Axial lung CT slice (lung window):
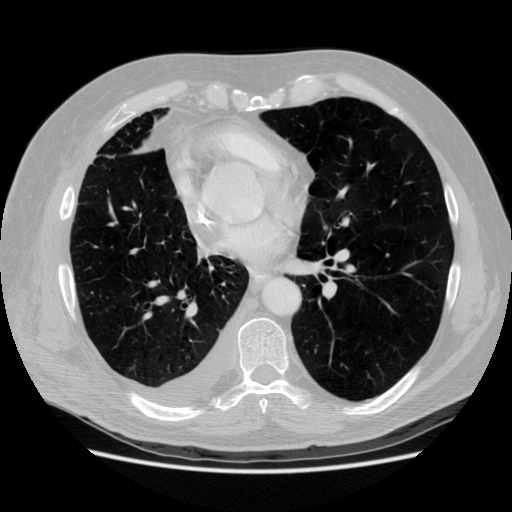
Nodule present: no